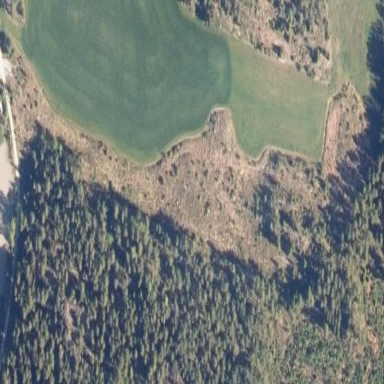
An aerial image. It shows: Clearcut area with scrub vegetation.